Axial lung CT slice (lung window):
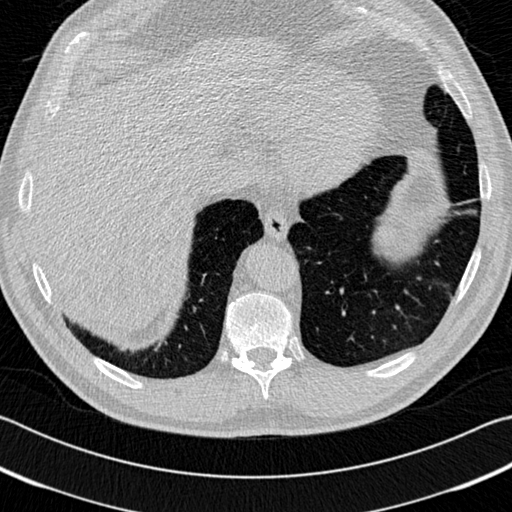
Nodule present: no